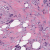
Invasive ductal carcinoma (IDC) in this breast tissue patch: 1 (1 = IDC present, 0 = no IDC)